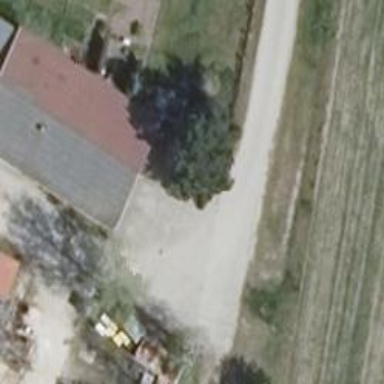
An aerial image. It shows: Building with gabled roof oriented along its structure.